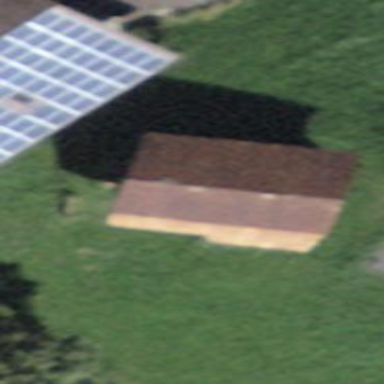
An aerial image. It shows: Barn.